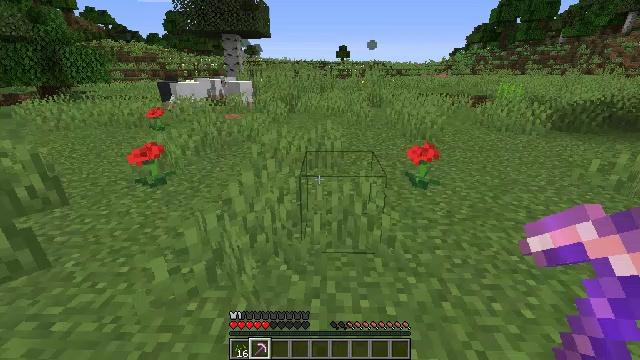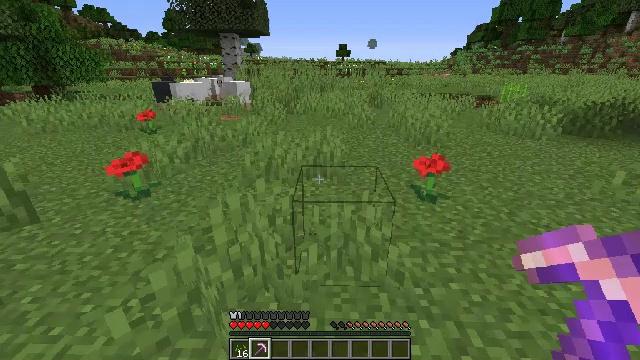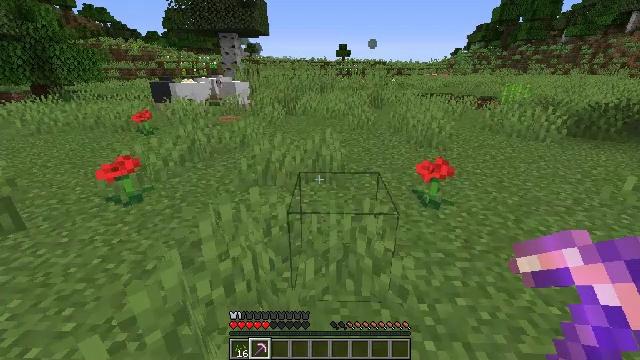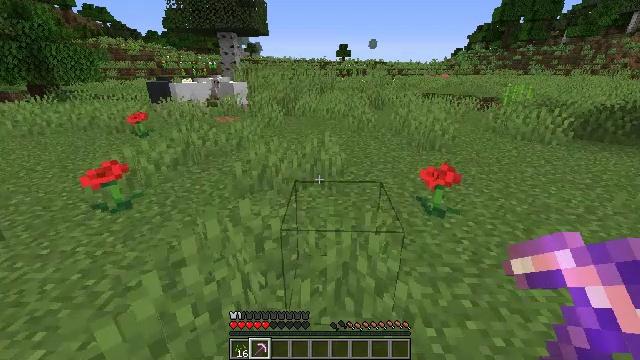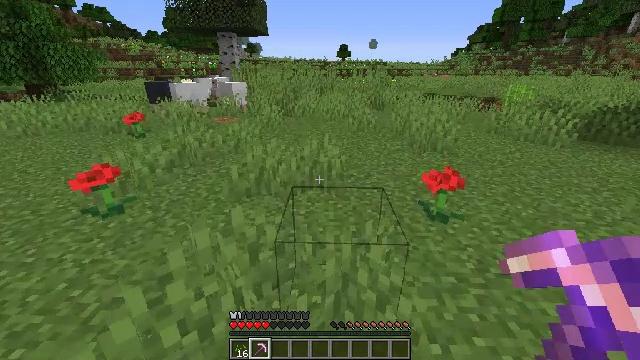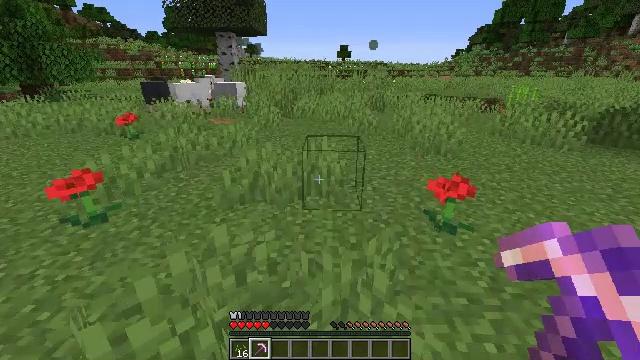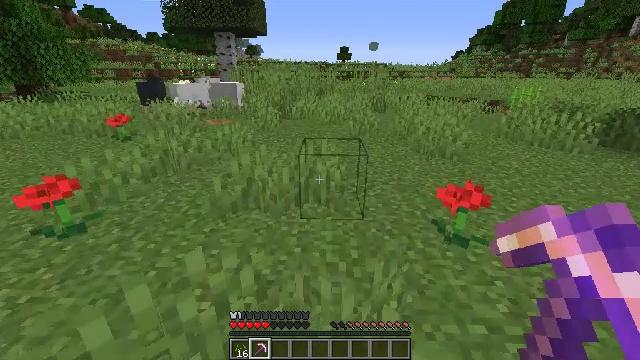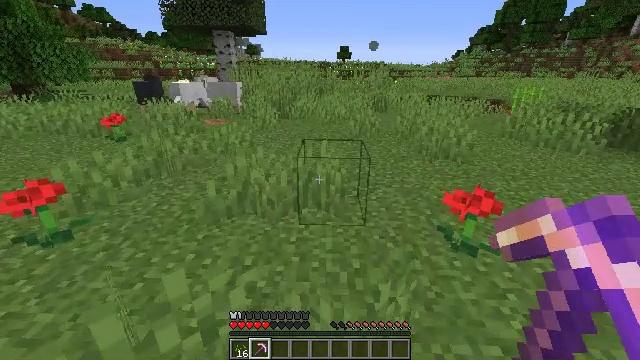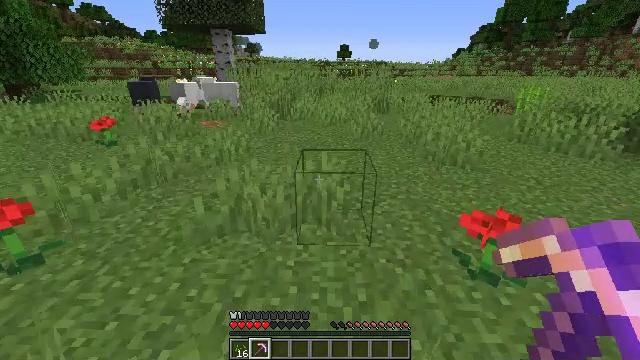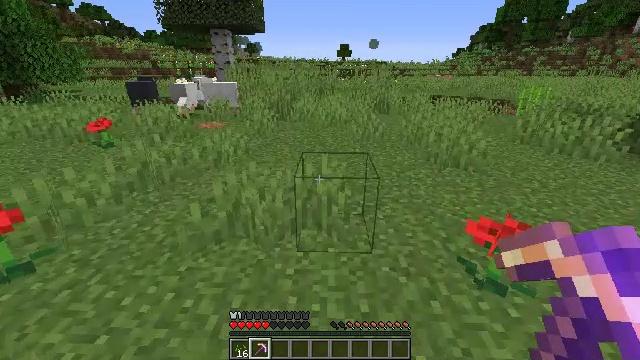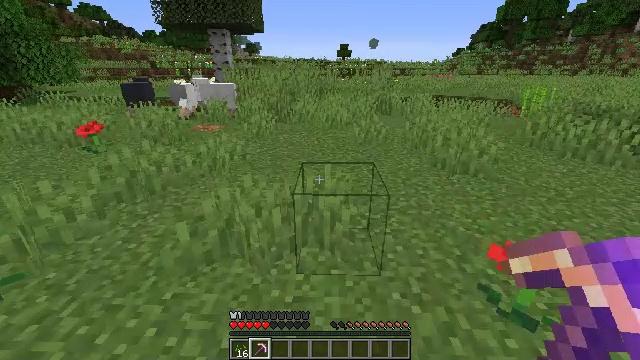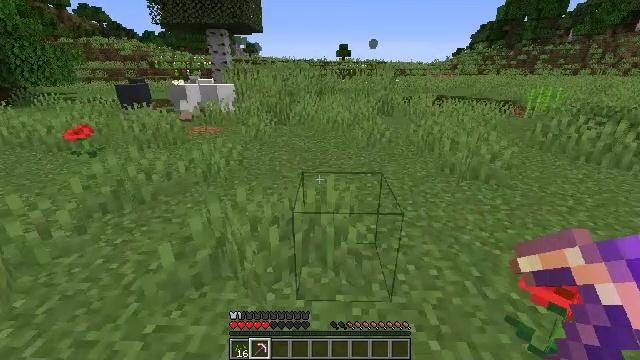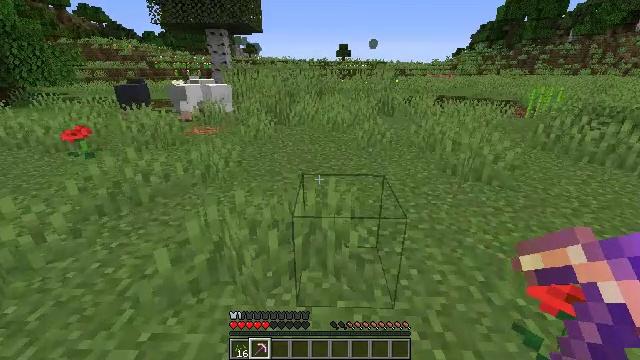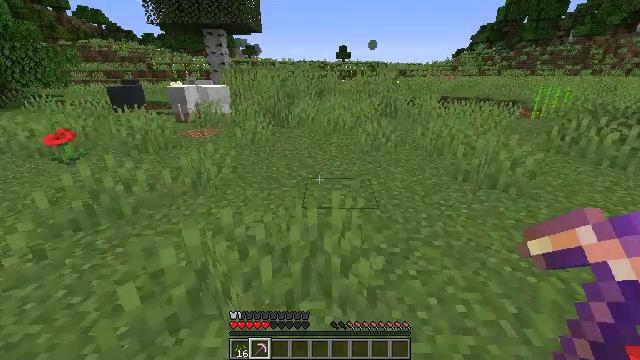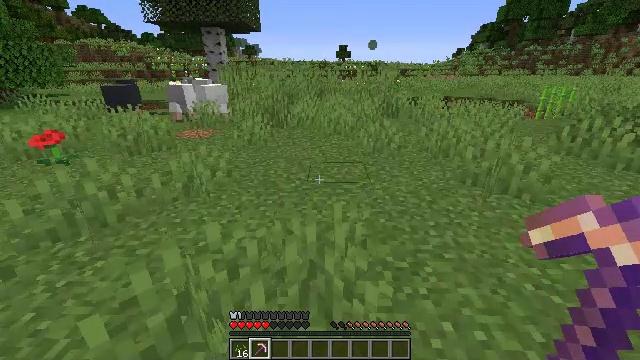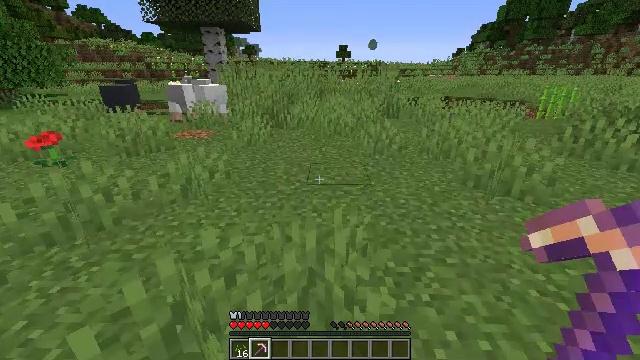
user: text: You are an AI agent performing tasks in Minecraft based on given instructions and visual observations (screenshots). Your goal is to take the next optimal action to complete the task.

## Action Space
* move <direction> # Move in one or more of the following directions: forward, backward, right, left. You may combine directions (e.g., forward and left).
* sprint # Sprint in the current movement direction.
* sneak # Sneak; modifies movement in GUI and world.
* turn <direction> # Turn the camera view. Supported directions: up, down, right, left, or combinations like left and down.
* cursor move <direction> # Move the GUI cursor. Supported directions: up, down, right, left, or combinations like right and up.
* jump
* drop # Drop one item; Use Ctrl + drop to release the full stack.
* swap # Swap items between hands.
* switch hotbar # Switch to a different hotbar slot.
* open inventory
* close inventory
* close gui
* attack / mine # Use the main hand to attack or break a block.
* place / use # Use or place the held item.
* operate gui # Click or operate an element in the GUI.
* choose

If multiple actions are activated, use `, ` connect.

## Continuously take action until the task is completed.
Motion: motion action
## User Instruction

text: Collect the grass block using a shovel.
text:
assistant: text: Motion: move forward
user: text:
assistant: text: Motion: move forward
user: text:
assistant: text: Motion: move forward
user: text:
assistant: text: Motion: move forward
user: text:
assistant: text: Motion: move forward
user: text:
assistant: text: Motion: move forward
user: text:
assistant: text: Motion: move forward
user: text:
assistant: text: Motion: move forward
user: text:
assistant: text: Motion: move forward
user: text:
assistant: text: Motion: move forward
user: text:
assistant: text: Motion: move forward
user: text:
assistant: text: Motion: move forward
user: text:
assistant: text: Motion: move forward
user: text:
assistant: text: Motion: move forward
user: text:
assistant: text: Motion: move forward
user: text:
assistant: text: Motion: move forward
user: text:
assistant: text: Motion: move forward
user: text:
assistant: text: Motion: move forward
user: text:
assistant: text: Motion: move forward
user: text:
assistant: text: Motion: move forward
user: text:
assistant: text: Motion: move forward
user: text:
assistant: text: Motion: move forward
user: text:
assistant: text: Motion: move forward
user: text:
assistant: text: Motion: move forward
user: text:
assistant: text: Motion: move forward
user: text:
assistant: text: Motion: move forward
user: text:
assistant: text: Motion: move forward
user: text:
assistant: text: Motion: move forward
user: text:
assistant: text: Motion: move forward
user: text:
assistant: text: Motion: move forward